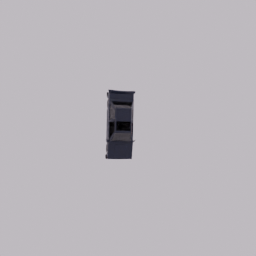
Label: mechanical